Question: According to image could you please advise me which function use to develop this feature?
i'm not sure, is it implement from UIPopover?
any idea, thank you.
source from Music.app iOS 5 beta 2

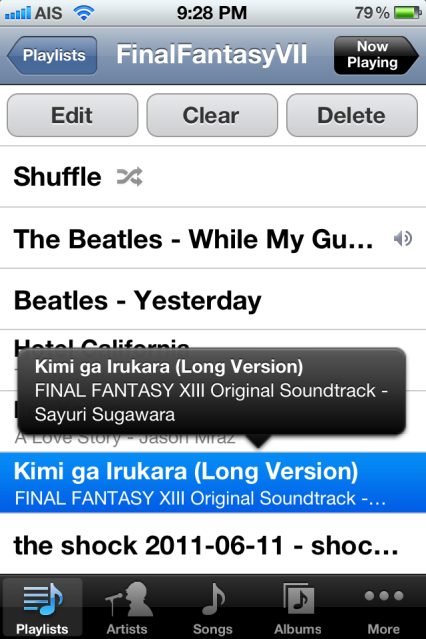
Answer: You can use a UIGestureRecognizer. Specifically, what you are looking for is a <URL>
You should instantiate one and attach it to the view you would like to track the gesture on:
'''
UILongPressGestureRecognizer* gestureRecognizer = [[UILongPressGestureRecognizer alloc] initWithTarget:self action:@selector(handleGesture:)];
[view addGestureRecognizer:gestureRecognizer];
'''
Then, in your handler method you would do the rest:
'''
- (void)handleGesture:(UILongGestureRecognizer *)recognizer {
if (recognizer.state == UIGestureRecognizerStateBegan) {
} else if (recognizer.state == UIGestureRecognizerStateEnded) {
}
}
'''
EDIT: for the popover implementation, have a look at <URL>